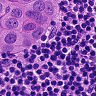
Metastatic tissue present: yes